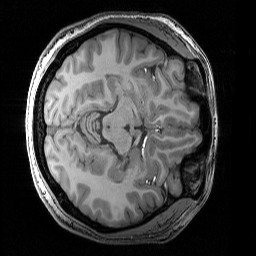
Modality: T1w
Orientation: axial
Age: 28
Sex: female
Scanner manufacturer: siemens
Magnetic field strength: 3 T
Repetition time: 2.3 s
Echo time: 0.00344 s